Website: apple
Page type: delivery-shipping
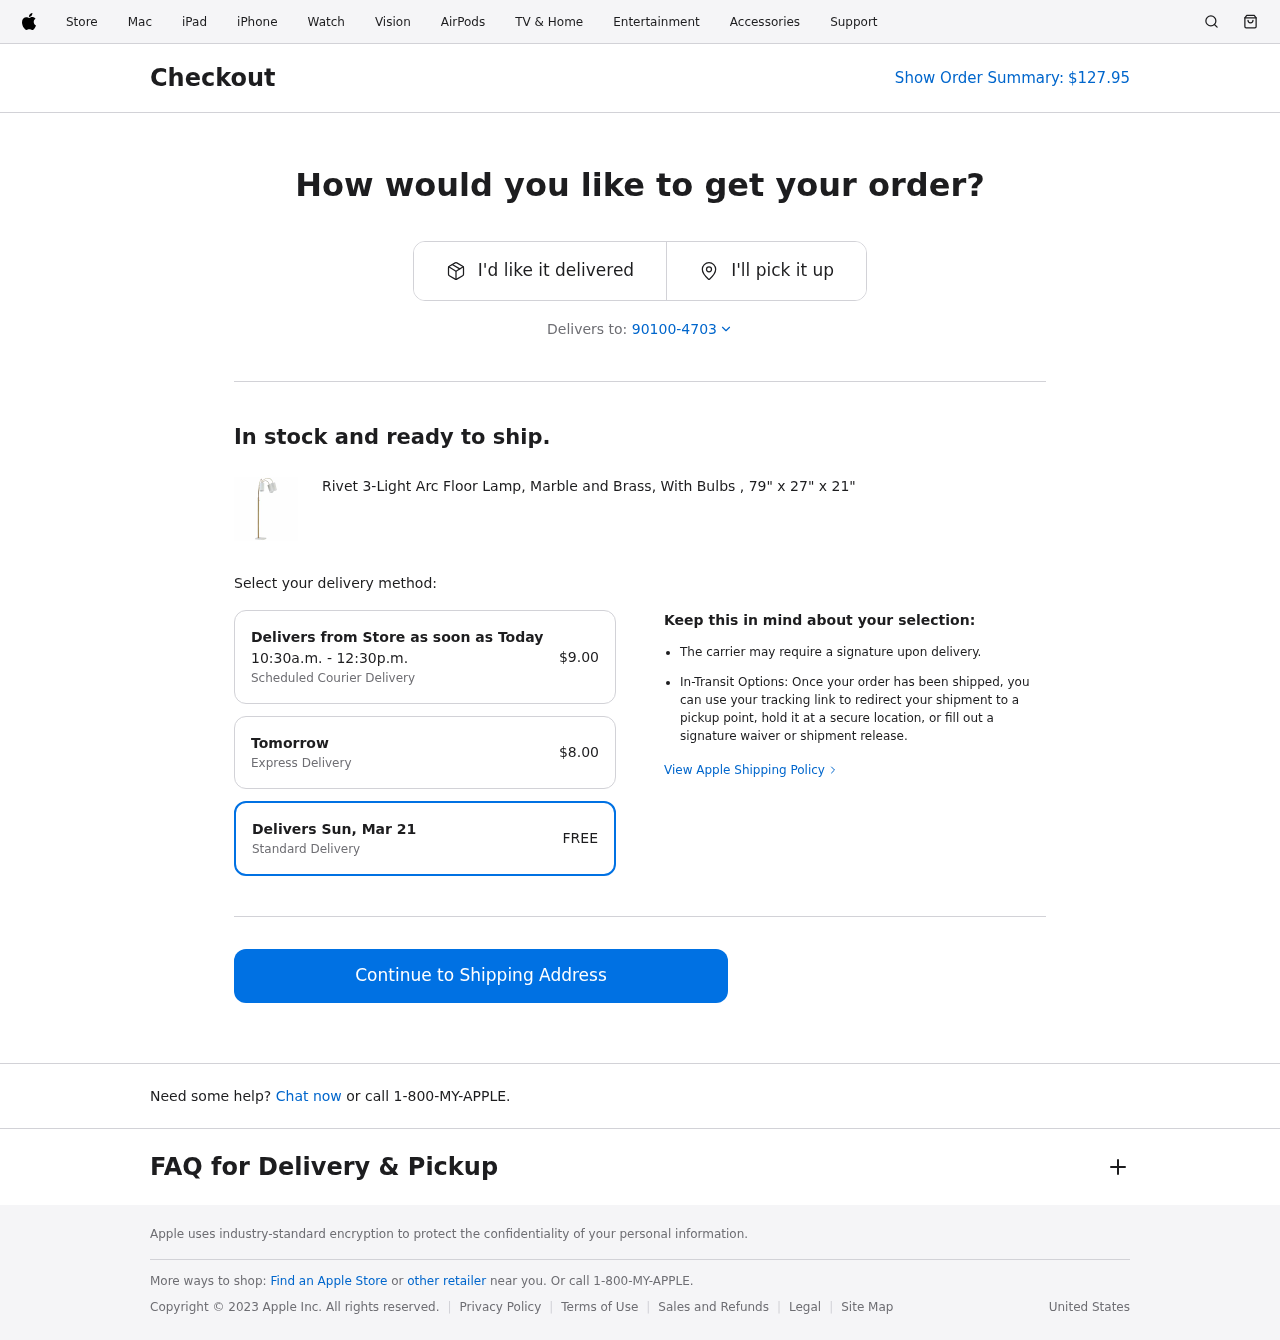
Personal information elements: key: PII_POSTCODE_FULL
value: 90100-4703
Product elements: key: PRODUCT1_NAME
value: Rivet 3-Light Arc Floor Lamp, Marble and Brass, With Bulbs , 79" x 27" x 21"
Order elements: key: ORDER_TOTAL
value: $127.95
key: ORDER_DELIVERY_DATE_SAMEDAY
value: Today
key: ORDER_SHIPPING_COST_SAMEDAY
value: $9.00
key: ORDER_DELIVERY_DATE_EXPRESS
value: Tomorrow
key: ORDER_SHIPPING_COST_EXPRESS
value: $8.00
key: ORDER_DELIVERY_DATE
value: Delivers Sun, Mar 21
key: ORDER_SHIPPING_COST
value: FREE